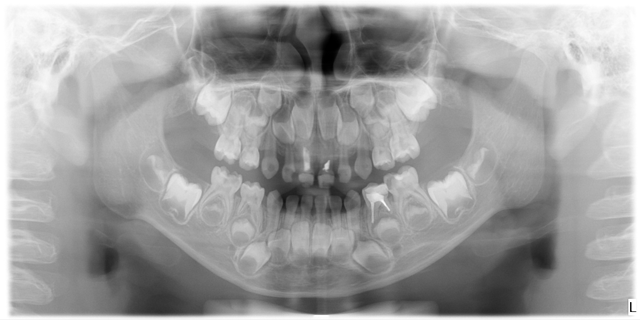
adult